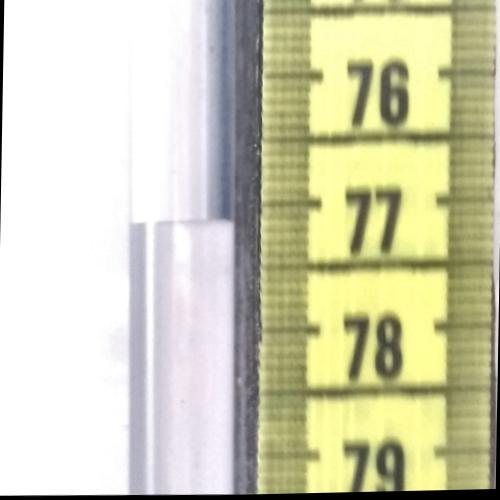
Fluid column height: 77.1 cm